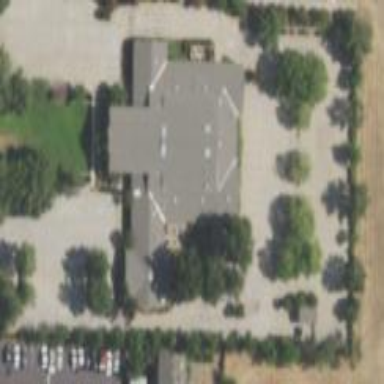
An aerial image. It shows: Place of worship located within multi-family residential area.